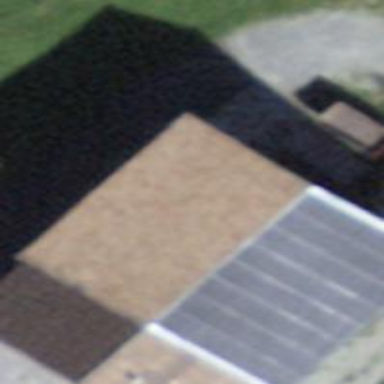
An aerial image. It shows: Rural barn.